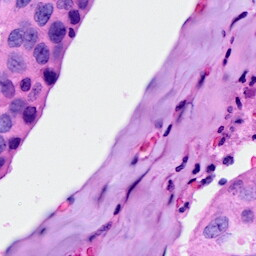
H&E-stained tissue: Breast